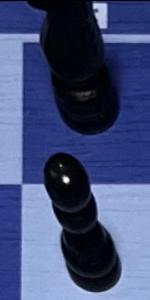
Label: Pawn_Black